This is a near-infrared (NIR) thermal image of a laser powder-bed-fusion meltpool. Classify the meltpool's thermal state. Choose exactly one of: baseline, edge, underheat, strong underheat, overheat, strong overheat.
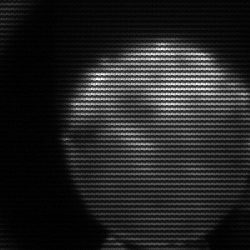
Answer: edge